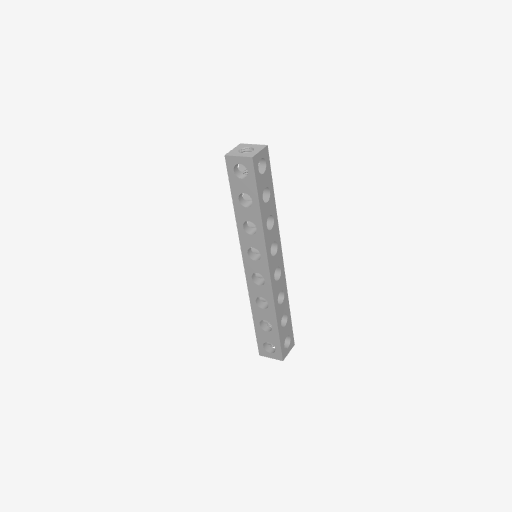
Part: SquareBeam8H